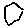
Label: hexagon